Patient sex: M
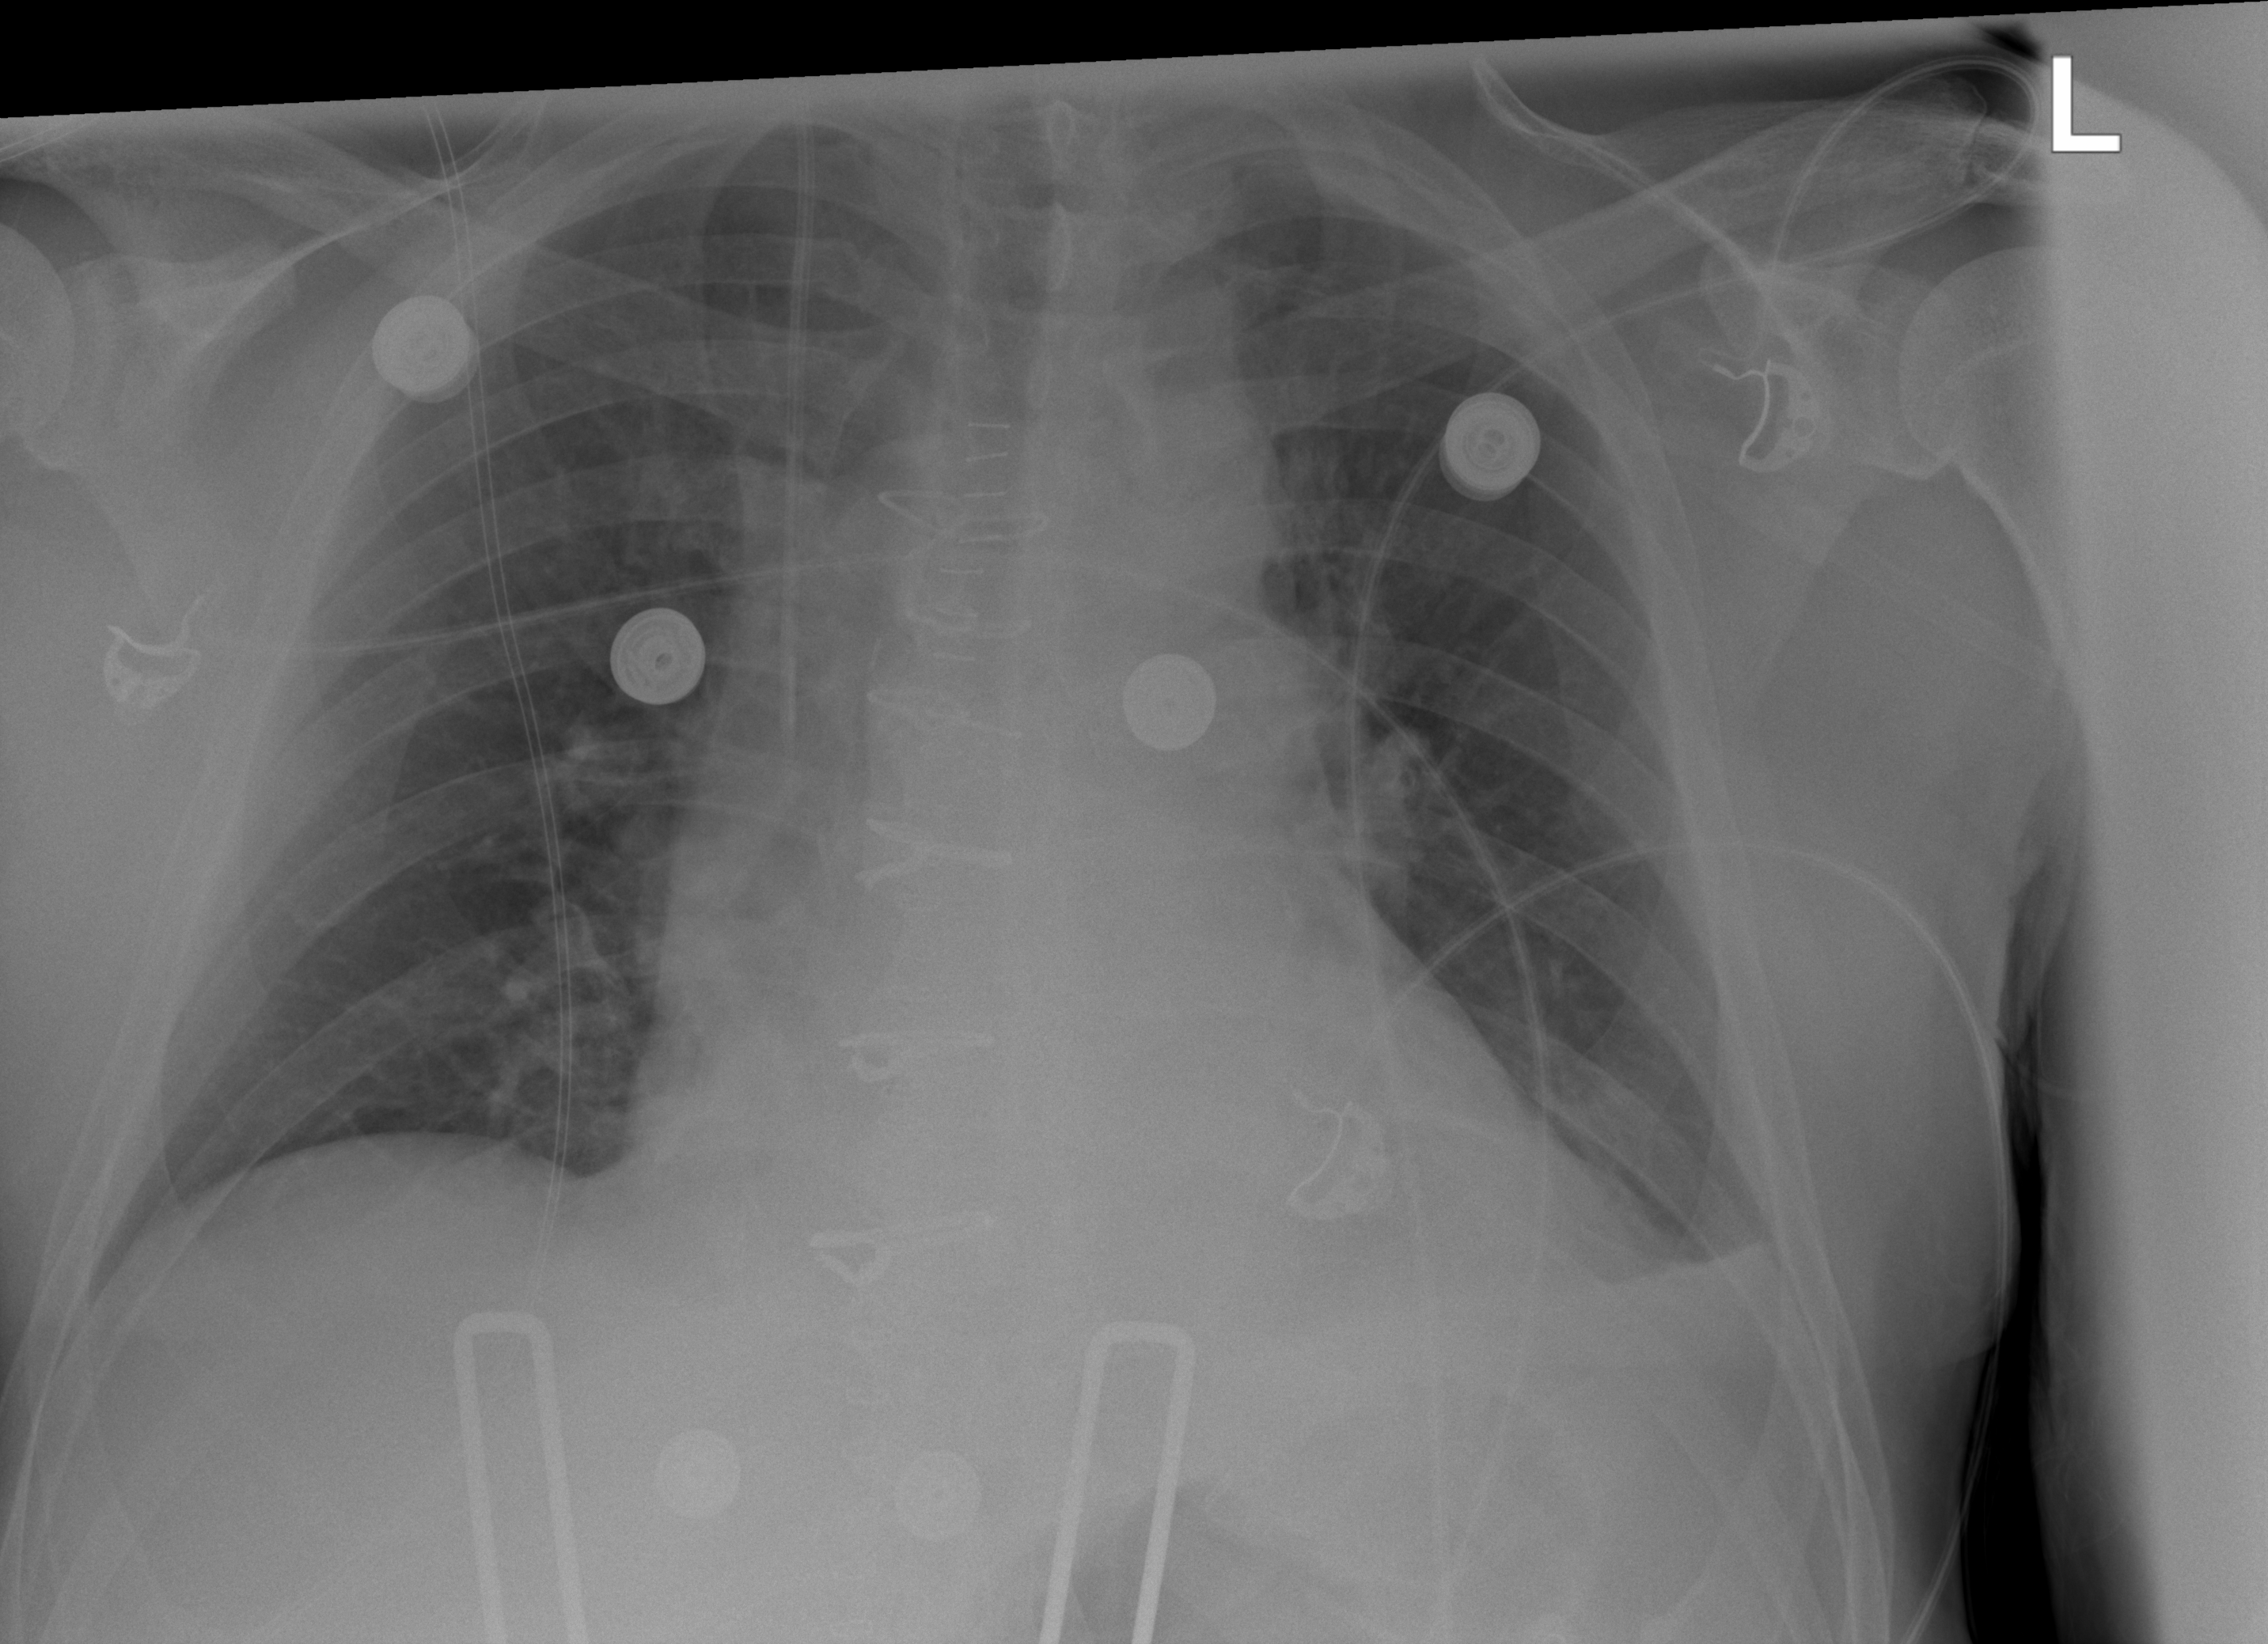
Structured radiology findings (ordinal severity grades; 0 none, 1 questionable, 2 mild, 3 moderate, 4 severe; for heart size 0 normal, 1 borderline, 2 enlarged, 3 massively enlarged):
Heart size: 1
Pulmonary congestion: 2
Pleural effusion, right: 0
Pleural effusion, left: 2
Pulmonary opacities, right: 0
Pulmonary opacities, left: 0
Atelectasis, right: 2
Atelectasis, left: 2